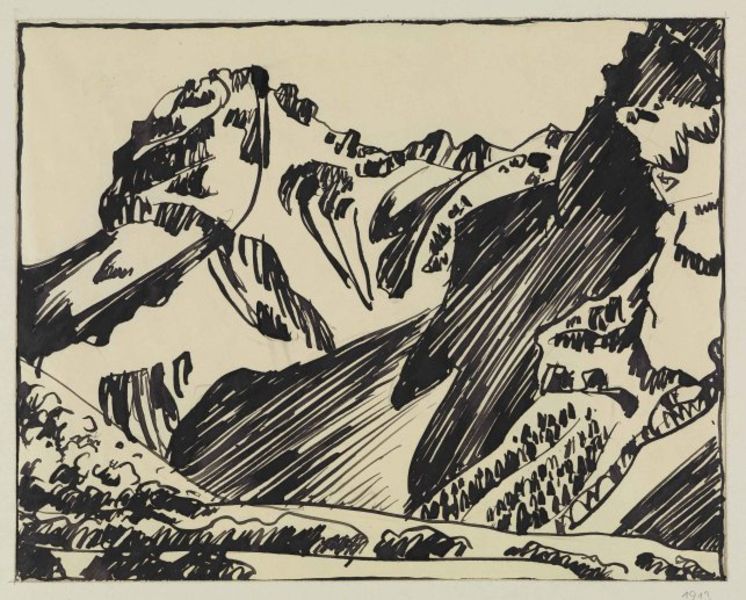
Titel: Berglandschaft im Bergell
Künstler: August Babberger
Standort: Karlsruhe
Institution: Staatliche Kunsthalle Karlsruhe
Schlagwörter: berg, felsen, himmel, bäume, landschaft, schwarz, skizze, zeichnung, eis, schnee, rahmen, strauch, busch, büsche, sträucher, pflanzen, tal, hart, berge, fels, gletscher, lawine, schlucht, steil, schwarzweiss, filzstift, dynamisch, kreidezeichnung, bäume ,gipfel, wiesen, abhänge